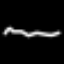
Label: squiggle